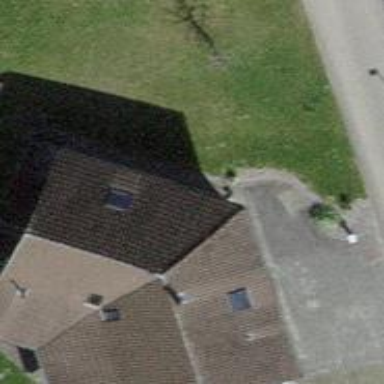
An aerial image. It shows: Residential building.